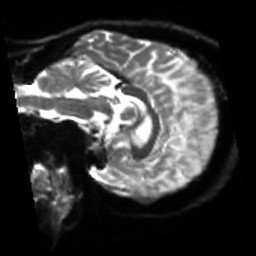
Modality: sbref
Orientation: sagittal
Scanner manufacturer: siemens
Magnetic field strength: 3 T
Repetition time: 4 s
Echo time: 0.0594 s